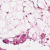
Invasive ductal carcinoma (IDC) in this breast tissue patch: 0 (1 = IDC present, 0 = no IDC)